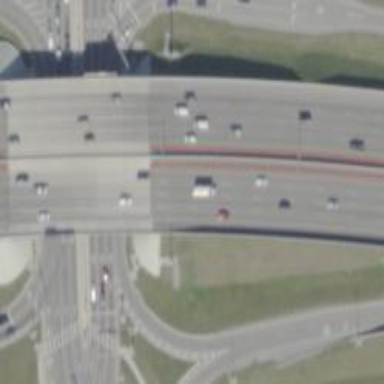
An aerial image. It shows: Motorway bridge.